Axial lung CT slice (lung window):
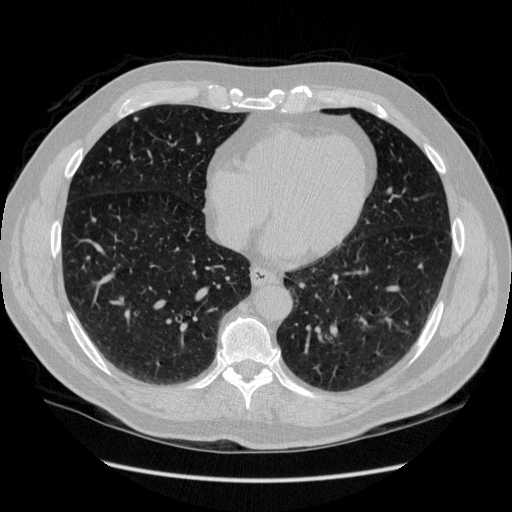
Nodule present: yes
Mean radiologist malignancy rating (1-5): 3